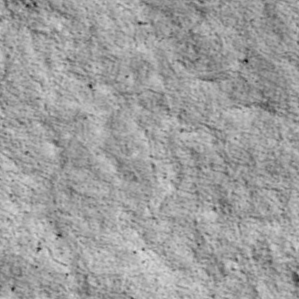
Label: non_frost